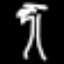
Label: palm tree